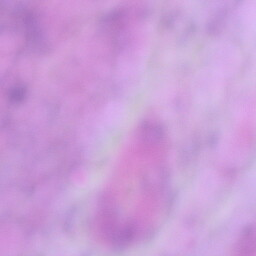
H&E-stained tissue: Cervix